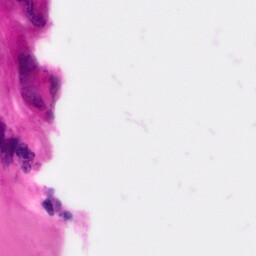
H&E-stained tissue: Pancreatic